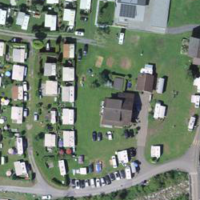
EUNIS habitat code: 53
Species observed at this site:
Certhia brachydactyla
Corvus corone
Podiceps cristatus
Fulica atra
Buteo buteo
Sylvia atricapilla
Phylloscopus collybita
Poecile palustris
Larus michahellis
Cygnus olor
Carduelis citrinella
Erithacus rubecula
Dryocopus martius
Pica pica
Phoenicurus ochruros
Sitta europaea
Garrulus glandarius
Phoenicurus phoenicurus
Falco tinnunculus
Periparus ater
Riparia riparia
Cyanistes caeruleus
Lophophanes cristatus
Anas platyrhynchos
Troglodytes troglodytes
Aythya fuligula
Passer domesticus
Regulus ignicapilla
Fringilla coelebs
Aruncus dioicus
Carduelis carduelis
Columba palumbus
Turdus merula
Saxicola rubetra
Parus major
Hirundo rustica
Milvus migrans
Motacilla alba